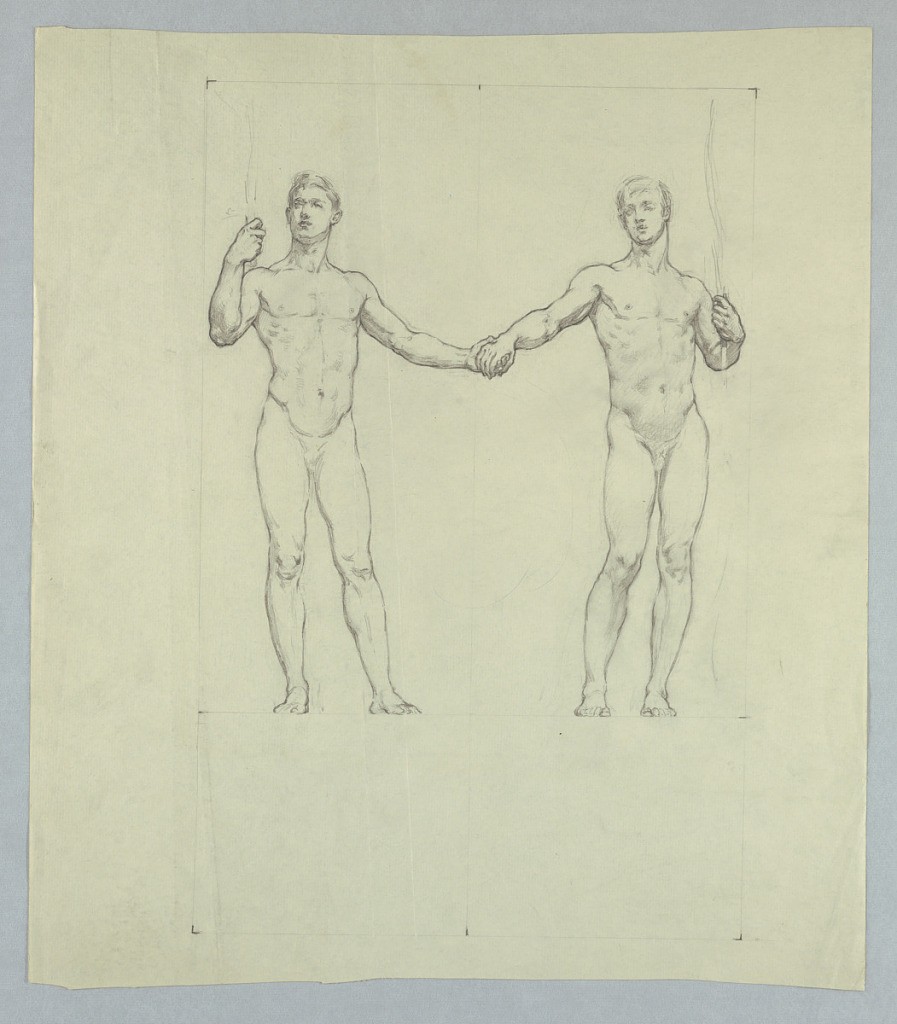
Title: Figure Study for Seal of the University Club, New York
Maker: Kenyon Cox, American, 1856–1919
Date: ca. 1898
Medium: Graphite on paper
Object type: Drawing
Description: Two nude male figures holding hands. Each holds a staff.